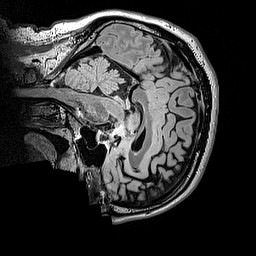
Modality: FLAIR
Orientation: sagittal
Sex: male
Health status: ill
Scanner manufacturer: siemens
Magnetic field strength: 3 T
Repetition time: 5 s
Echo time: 0.388 s